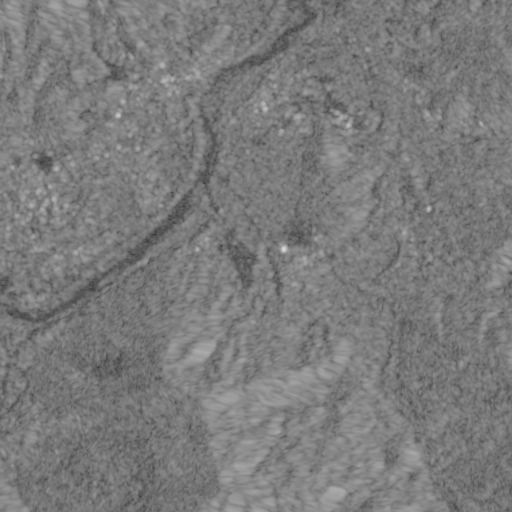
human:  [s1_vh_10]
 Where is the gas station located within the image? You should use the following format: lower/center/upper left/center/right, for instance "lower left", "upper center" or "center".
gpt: The gas station is located in the upper left of the image.
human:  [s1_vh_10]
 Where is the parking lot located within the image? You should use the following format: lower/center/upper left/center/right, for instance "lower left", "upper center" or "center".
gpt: The parking lot is located in the center left of the image.
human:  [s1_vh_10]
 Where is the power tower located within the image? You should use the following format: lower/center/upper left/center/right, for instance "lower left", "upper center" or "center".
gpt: The power tower is located in the right of the image.
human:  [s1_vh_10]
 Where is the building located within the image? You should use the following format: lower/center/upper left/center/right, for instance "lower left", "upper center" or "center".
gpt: There is no building in the image.

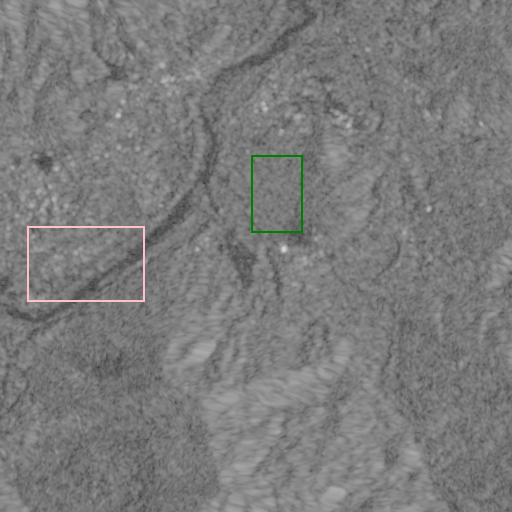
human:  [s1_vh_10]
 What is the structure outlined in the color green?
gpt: The structure outlined in green is a crop field.
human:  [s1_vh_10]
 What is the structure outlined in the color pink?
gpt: The structure outlined in pink is a park.
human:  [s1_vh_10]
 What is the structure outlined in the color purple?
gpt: There is no purple outline.